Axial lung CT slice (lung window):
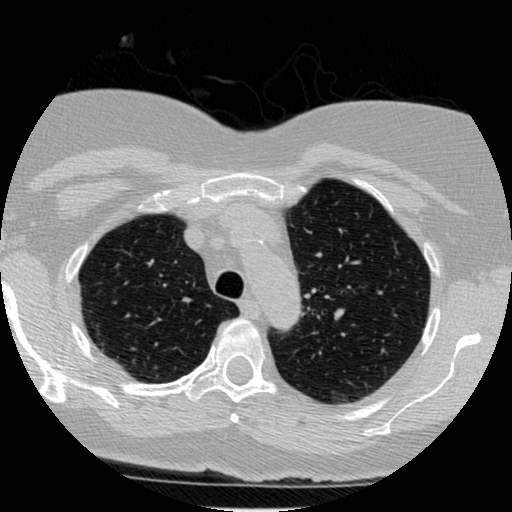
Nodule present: no